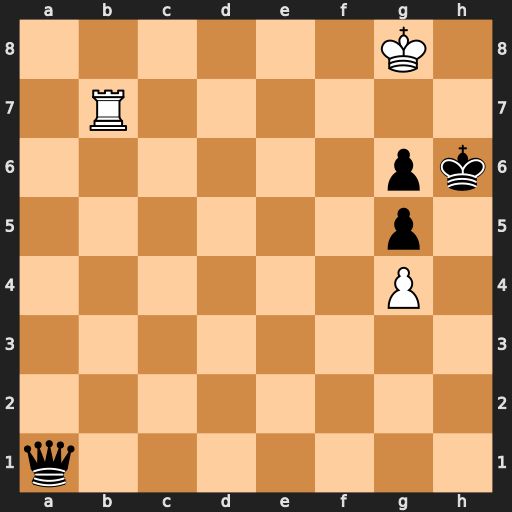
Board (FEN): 6K1/1R6/6pk/6p1/6P1/8/8/q7
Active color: w
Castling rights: -
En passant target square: -
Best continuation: Rh7#